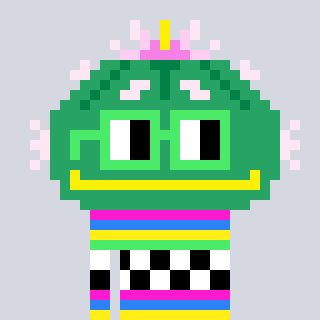
a pixel art character with square light green glasses, a peyote-shaped head and a hotbrown-colored body on a cool background